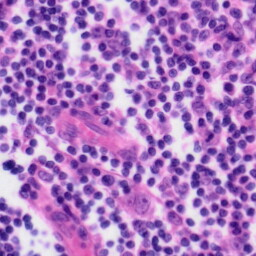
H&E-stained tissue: Tonsil